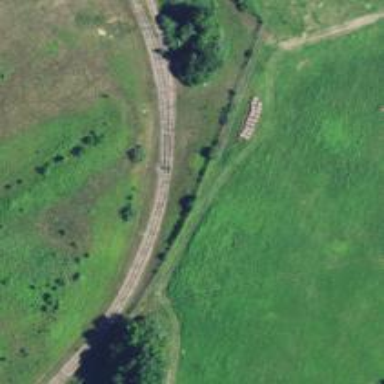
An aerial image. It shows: Railway spur service.